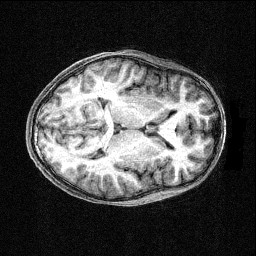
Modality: T1w
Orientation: axial
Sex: male